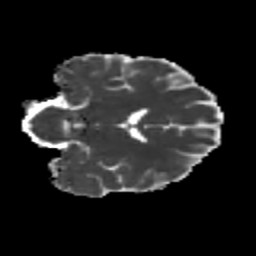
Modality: MD
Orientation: coronal
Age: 23
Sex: male
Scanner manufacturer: siemens
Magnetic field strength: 3 T
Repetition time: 3.5 s
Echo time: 0.104 s